Field crop: tomato
Growth stage: 1
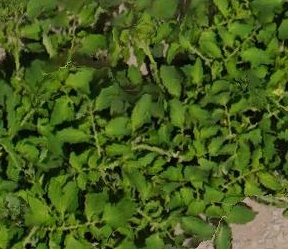
Species: tomato